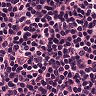
Metastatic tissue present: no